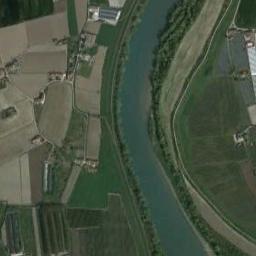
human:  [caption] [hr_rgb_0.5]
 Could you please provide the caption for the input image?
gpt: A curved blue river with green and tan mixed fields and green fields on both sides of the bank, With buildings .

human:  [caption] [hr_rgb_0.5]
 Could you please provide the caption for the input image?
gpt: The river goes through bare and green farmland .

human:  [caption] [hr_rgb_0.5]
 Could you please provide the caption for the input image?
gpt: There are many trees on either side of the river .

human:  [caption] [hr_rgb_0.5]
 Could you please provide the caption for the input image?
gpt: The blue river goes through the farmland and some houses are next to the river .

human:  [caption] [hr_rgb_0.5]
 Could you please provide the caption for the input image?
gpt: There are many farmlands near the river .